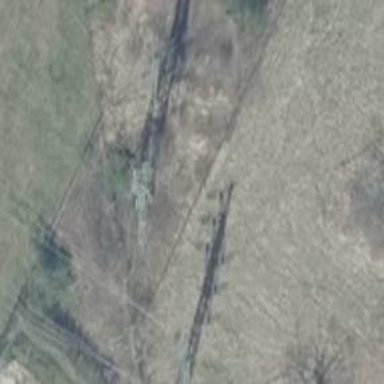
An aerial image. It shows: Three power lines with cables.